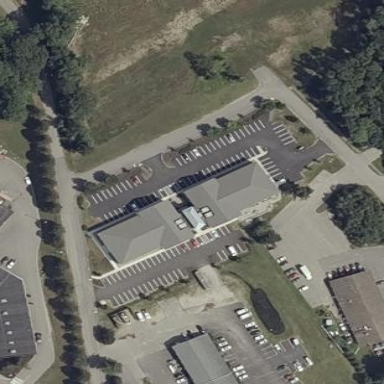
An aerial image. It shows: Office building.